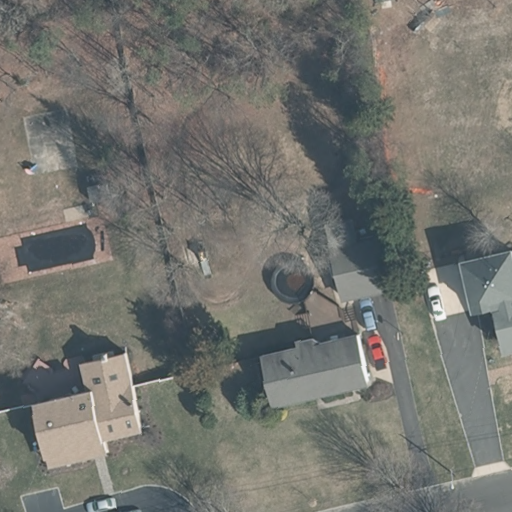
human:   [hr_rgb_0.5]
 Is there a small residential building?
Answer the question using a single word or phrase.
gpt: yes

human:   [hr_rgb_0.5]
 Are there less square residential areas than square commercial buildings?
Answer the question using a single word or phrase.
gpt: no

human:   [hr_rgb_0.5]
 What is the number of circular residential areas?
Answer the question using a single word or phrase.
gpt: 0

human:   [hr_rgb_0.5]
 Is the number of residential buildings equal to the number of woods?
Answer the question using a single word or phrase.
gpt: no

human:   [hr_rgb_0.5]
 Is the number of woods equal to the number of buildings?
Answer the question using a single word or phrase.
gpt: no

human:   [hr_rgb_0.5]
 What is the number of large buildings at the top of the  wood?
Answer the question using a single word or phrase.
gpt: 0

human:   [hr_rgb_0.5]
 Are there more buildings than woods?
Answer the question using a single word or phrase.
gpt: yes

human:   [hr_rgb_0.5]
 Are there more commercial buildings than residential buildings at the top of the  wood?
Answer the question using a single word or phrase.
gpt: no

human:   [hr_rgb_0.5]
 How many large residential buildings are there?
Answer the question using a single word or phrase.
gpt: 0

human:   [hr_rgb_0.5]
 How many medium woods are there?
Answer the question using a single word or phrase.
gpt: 0

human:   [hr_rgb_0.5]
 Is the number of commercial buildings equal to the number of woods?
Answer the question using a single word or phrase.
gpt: no

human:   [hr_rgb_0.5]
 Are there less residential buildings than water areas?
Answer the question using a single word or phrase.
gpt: no

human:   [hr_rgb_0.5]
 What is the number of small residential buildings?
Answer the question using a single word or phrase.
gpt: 1

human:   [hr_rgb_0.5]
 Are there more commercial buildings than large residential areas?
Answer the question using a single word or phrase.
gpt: no

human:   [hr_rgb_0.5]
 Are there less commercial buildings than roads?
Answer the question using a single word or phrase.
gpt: no

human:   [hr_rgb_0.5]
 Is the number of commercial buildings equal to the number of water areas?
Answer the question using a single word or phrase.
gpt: yes

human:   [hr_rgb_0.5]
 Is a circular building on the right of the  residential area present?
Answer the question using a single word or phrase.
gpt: no

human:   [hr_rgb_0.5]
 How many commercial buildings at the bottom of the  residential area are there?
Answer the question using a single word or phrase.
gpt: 0

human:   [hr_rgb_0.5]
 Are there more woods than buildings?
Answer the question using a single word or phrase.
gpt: no

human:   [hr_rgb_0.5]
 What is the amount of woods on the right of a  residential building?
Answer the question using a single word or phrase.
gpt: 0

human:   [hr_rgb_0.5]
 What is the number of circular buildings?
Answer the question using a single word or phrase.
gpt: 0

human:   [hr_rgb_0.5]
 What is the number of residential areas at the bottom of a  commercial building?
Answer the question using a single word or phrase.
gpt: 0

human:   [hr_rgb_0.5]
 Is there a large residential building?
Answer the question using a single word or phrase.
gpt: no

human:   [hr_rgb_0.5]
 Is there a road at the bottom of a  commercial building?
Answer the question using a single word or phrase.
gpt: no

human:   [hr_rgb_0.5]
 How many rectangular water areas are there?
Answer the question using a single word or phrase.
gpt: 0

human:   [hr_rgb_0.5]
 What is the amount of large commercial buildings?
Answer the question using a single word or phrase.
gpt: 0

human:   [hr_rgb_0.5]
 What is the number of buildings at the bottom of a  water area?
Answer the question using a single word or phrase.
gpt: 0

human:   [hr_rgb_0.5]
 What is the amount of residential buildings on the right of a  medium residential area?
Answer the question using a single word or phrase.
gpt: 0

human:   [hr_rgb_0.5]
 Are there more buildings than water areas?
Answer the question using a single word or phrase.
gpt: yes

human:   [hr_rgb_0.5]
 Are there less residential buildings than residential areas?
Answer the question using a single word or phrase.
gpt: no

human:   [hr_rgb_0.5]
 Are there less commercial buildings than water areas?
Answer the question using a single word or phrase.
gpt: no

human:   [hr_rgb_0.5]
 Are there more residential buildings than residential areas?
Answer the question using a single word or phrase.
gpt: yes

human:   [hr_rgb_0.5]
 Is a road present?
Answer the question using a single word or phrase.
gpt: no

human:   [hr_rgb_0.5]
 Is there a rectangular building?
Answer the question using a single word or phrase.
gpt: yes

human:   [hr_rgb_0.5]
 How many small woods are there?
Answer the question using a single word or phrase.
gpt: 0

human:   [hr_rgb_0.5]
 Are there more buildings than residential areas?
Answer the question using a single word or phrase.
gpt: yes